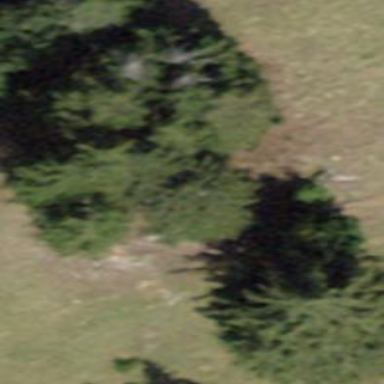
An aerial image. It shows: Forest area.